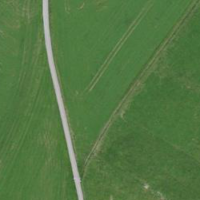
EUNIS habitat code: 52
Species observed at this site:
Cydonia oblonga